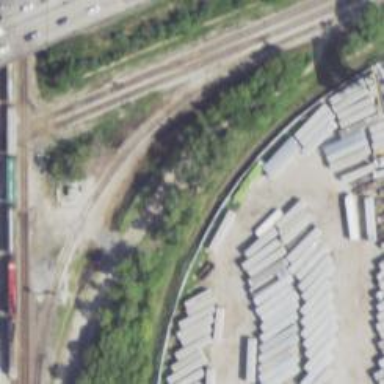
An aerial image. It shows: Railway spur service.